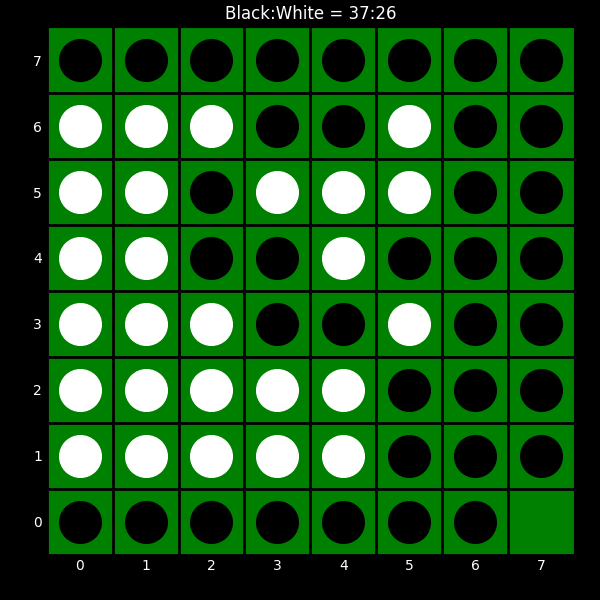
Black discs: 37
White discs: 26